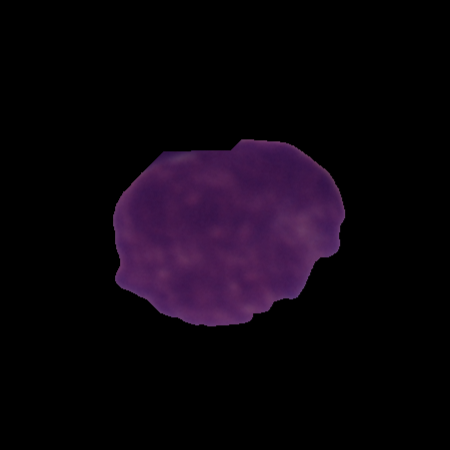
Label: healthy